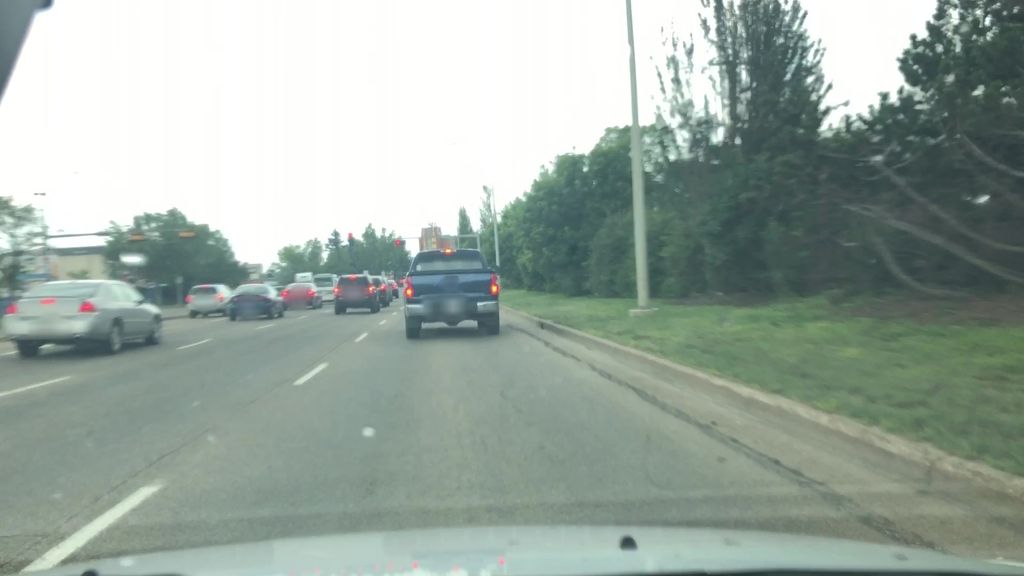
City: edmonton